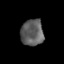
Tissue: lung
Cell type: Others
Senescence score: 0.2087
Nuclear area (px): 586
Mean DAPI intensity: 94.497